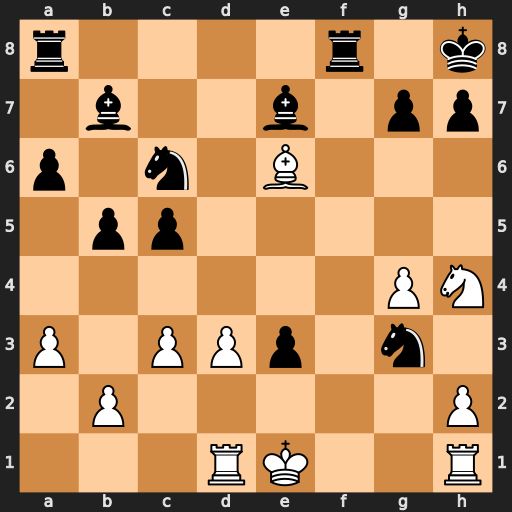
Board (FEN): r4r1k/1b2b1pp/p1n1B3/1pp5/6PN/P1PPp1n1/1P5P/3RK2R
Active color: w
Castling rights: K
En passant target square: -
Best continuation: Ng6+ hxg6 hxg3+ Bh4 Rxh4#